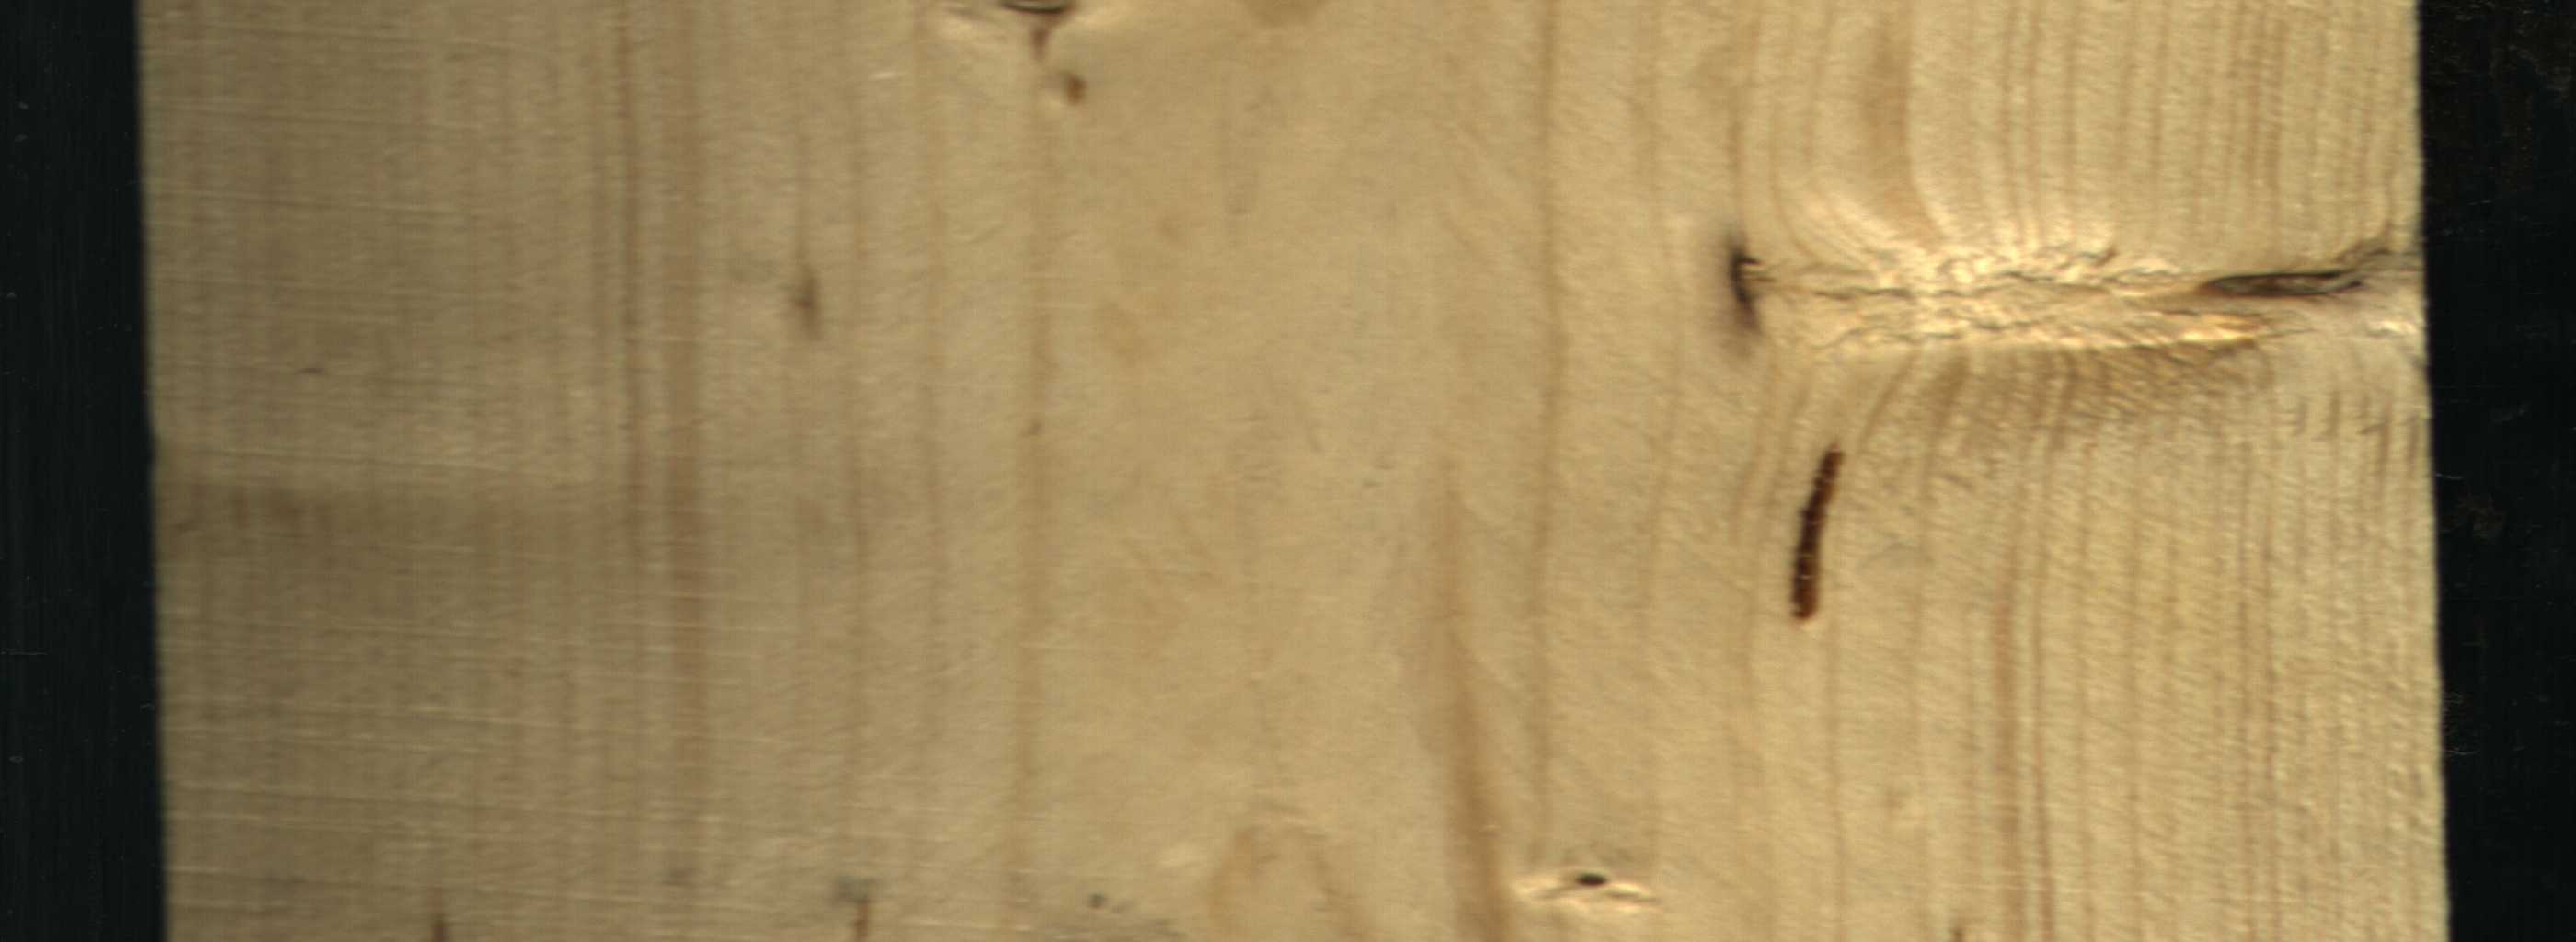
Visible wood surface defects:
resin
Dead_Knot
Dead_Knot
Dead_Knot
Dead_Knot